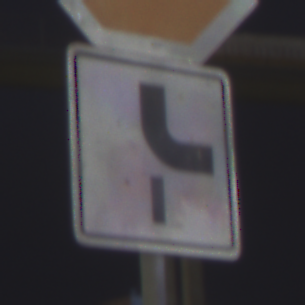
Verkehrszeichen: VerlaufVorfahrtsstrasse10
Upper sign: Stop
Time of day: Night
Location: Outdoor (Urban)
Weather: PartlyCloudy
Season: NotSpecified
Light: Artificial